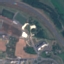
Label: Highway